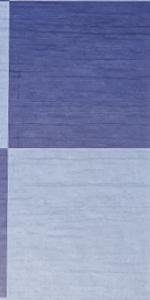
Label: Empty